Question: I am having this issue with the 'NumberFormatException' in my program. Basically, I am asked to read a '.csv' file separated by ';' and it looks like this:
// Column Explanation (not in .csv file)
id; Summary; Number; Employee1; Employee2; ....... Employee7;
'''
"1";"Sony";"1600";"Markos";"Nikos";"Antonis";"Nikolas";"Vaggelis";"Markos";"Thanasis";
"2";"HP";"1000";"Marios";"Dimitra";"Nikolia";"Spiros";"Thomas";"Kostas";"Manolis";
"3";"Dell";"1100";"Antonis";"Aggelos";"Baggelis";"Nikos";"Kuriakos";"Panagiotis";"Rafail";
"4";"Acer";"2000";"Marina";"Aggelos";"Spiros";"Marinos";"Xristos";"Antreas";"Basilis";
'''
What I have already done is create a String 2-d array or the '.csv' file called 'temp_arr' and I am asked to write a method that will run a linear search by id and return that company. So here is the thing.
At first, I thought I should convert the input key from int -> String since my 'temp_arr' is a String and compares the strings (which at that time they would be int but read as Strings) using 'temp_arr[value][value2].equals(string_key)'. But I had a 'NullPointerException'.
Then I thought I should better convert my Id's from the 'temp_arr' from String -> Int and then compare with the integer key using '==' operand. This action returned me a 'NumberFormatException'.
The process is this:
'''
System.out.println("Enter id :");
Scanner input = new Scanner(System.in);
int item = input.nextInt(); // read the key which is an Integer
int id_int; // temp_arr is String and item is int, must convert ids from String -> int
for (int i = 0; i < temp_arr.length; i++)
{
id_int = Integer.parseInt(temp_arr[i][0]); // Convert from String to int
if (id_int == item) // If the Array's Id's are == item
{
System.out.println(item+" is present at location " + (i+1) );
break;
}
if (i == temp_arr.length)
System.out.println(item + " does not exist");
}
'''
and I do not know why.
Read File process:
'''
String csvFile = "sam.csv"; // .csv file to be placed in the project file!
BufferedReader br = null; // ini
String line = "",cvsSplitBy = ";"; // columns asked to be split by ";"
String[] arr = null;
String[][] temp_arr = new String[1000][10];
int temp = 0;
try
{
br = new BufferedReader(new FileReader(csvFile)); //start reading the file
while ((line = br.readLine()) != null) // while the line has words
{
arr = line.split(cvsSplitBy); // creating the array
System.out.println(arr[0] + " " + arr[1] + " " + arr[2] + " " + arr[3] + " " + arr[4] + " " + arr[5] + " " + arr[6] + " " + arr[7] + " " + arr[8] + " " + arr[9] );
for (int i = 0; i<=9; i++)
{
temp_arr[temp][i] = arr[i]; // temp_arr represents (is a copy of) the .csv file
}
temp++;
}
} catch (FileNotFoundException e)
{
e.printStackTrace();
} catch (IOException e)
{
e.printStackTrace();
} finally
{
if (br != null)
{
try
{
br.close();
} catch (IOException e)
{
e.printStackTrace();
}
}
}
System.out.println("Done!
");
'''
Output (Image) :
Line 106 which is causing the issue is :
'id_int = Integer.parseInt(temp_arr[i][0]); // Convert from String to int'
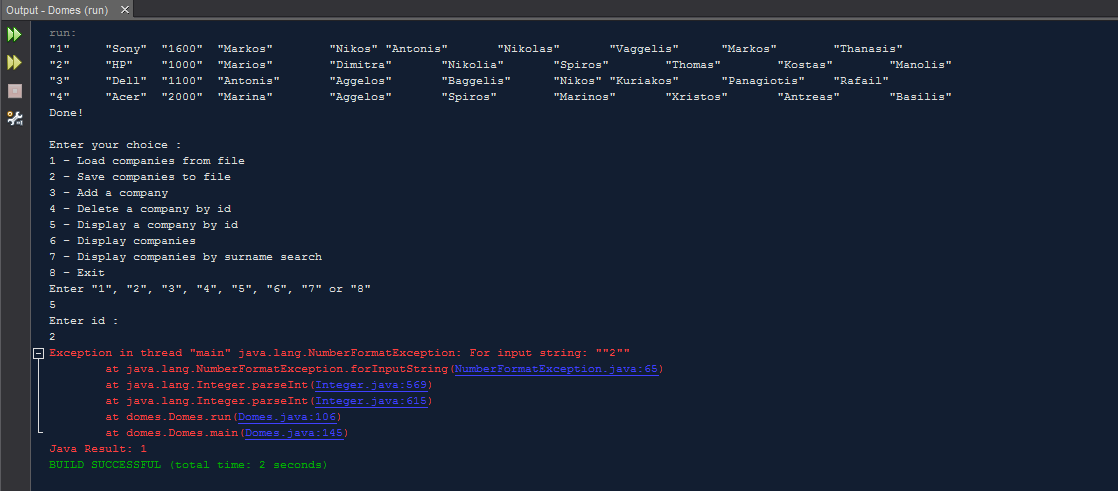
Answer: Your issue is that your Integer.parseInt() is trying to parse a "2" WITH QUOTATION MARKS. That's the problem.
A quick solution would be to replace this line:
'''
temp_arr[temp][i] = arr[i];
'''
To this:
'''
temp_arr[temp][i] = arr[i].replaceAll(""", "");
'''
Anyway, I'd like to suggest using a different data structure for your case, because I've done something like this before for a client. Have you ever heard of HashMaps? You can do something like a HashMap with an int key and String[] values to store your data in, and the key can be your id_int. Maybe you can try this implementation next time. It's a lot more elegant.
Hope I was able to help!
Cheers,
Justin